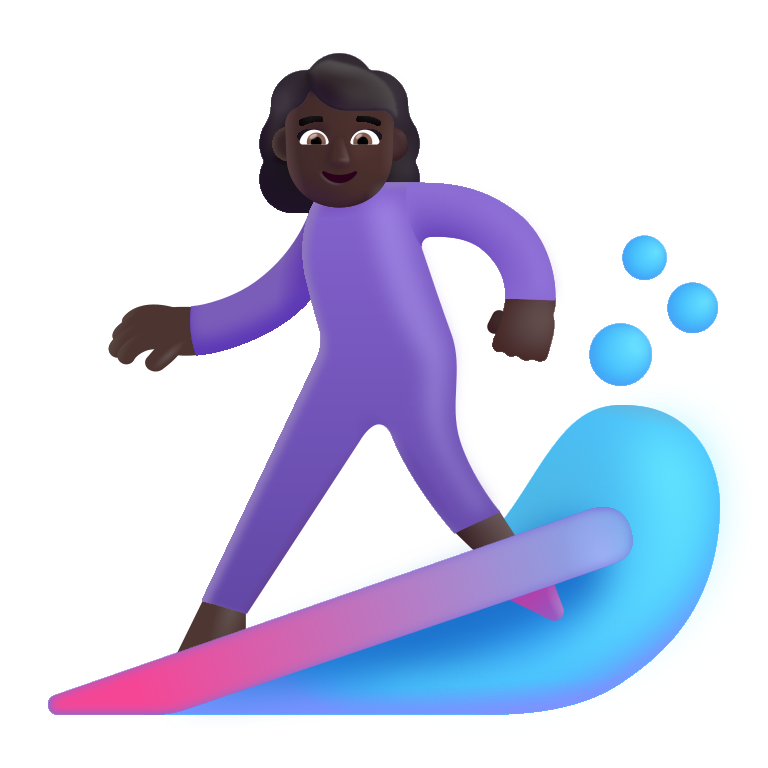
woman surfing color dark